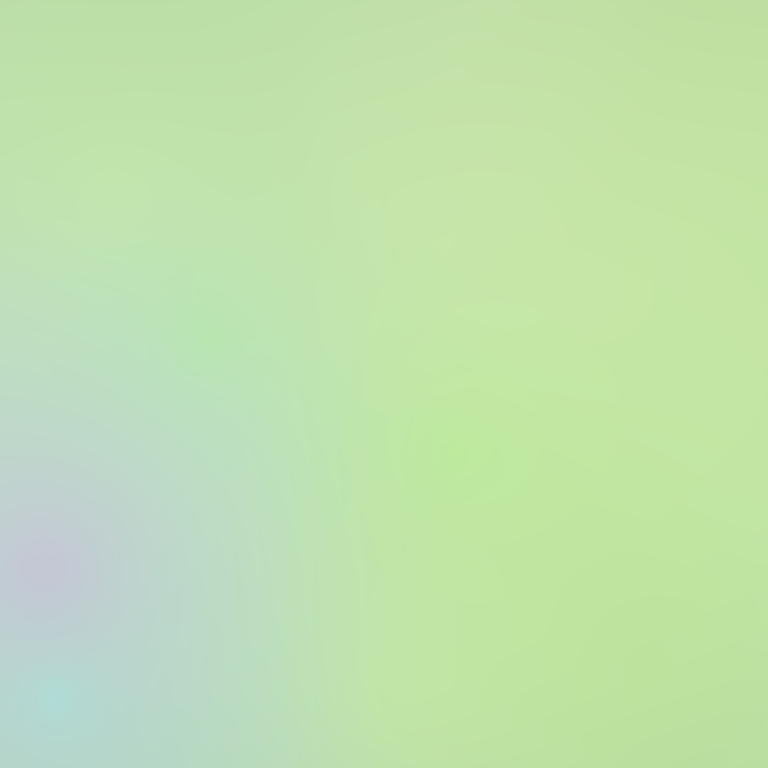
Abstract light effect, smooth gradient from soft green to pale blue, calm atmosphere, diffuse light, no room, no furniture, no objects.